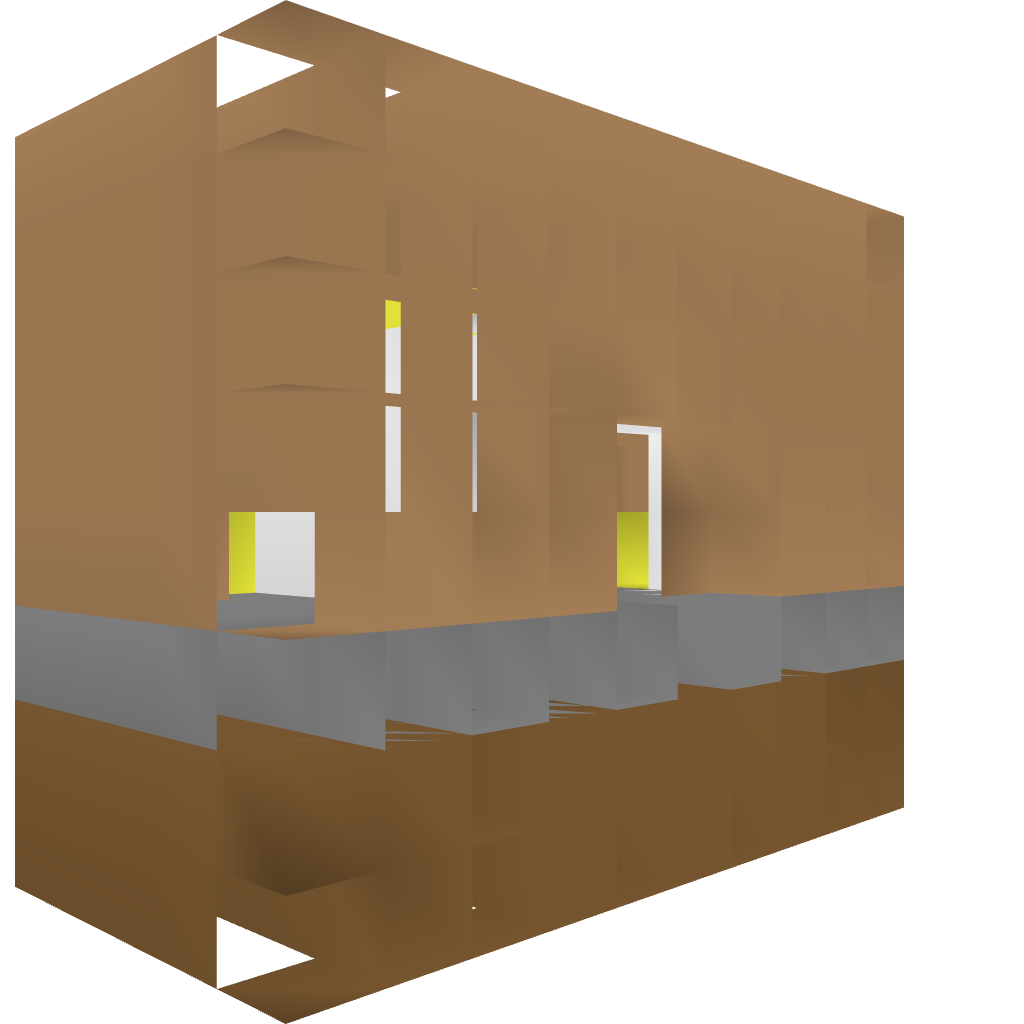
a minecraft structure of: Redstone Door bad low quality